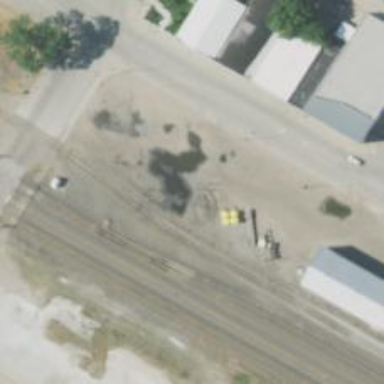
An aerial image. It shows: Railway siding for service.